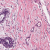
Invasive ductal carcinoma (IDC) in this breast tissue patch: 0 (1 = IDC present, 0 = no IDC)